Question: Count the number of objects in the diagram.
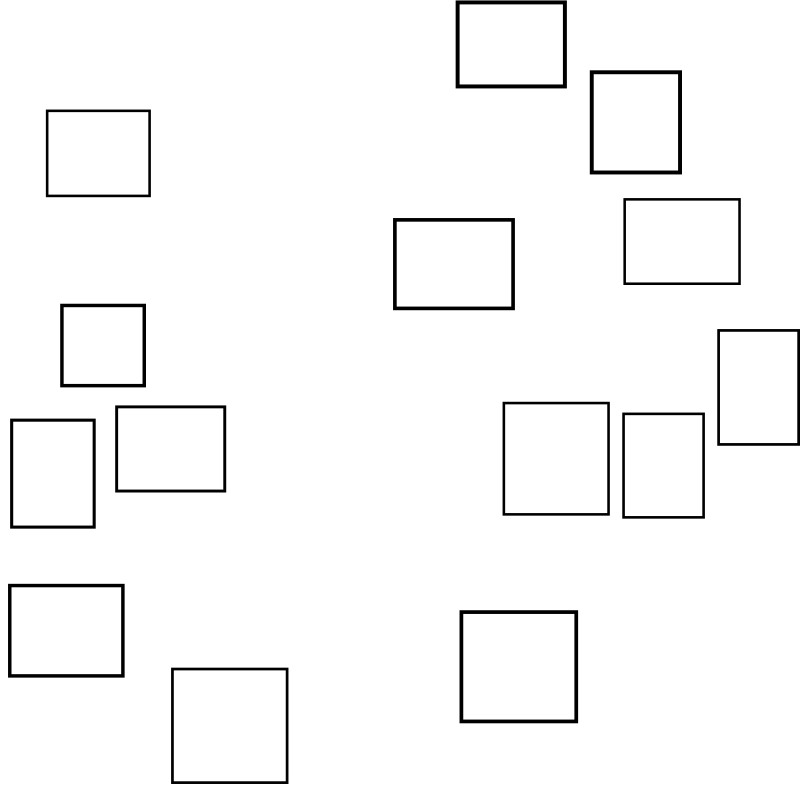
Answer: 14